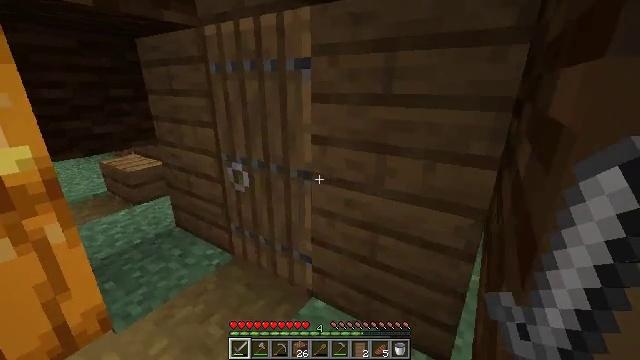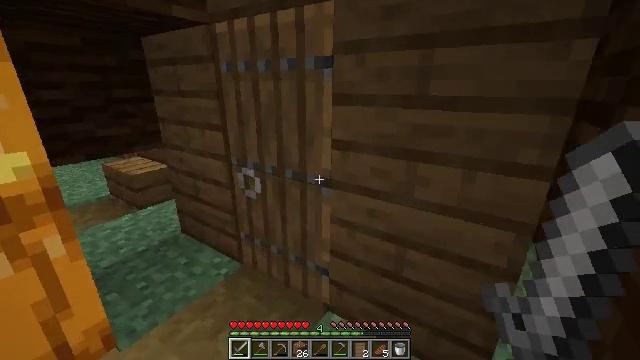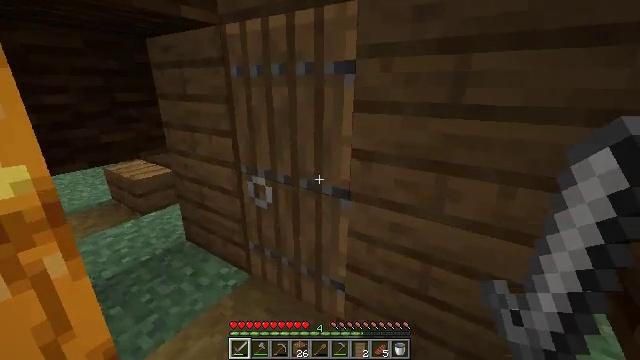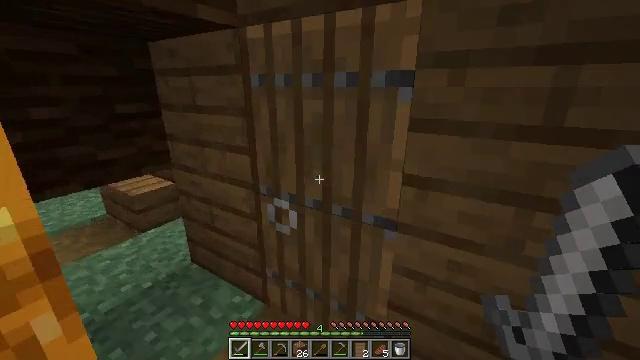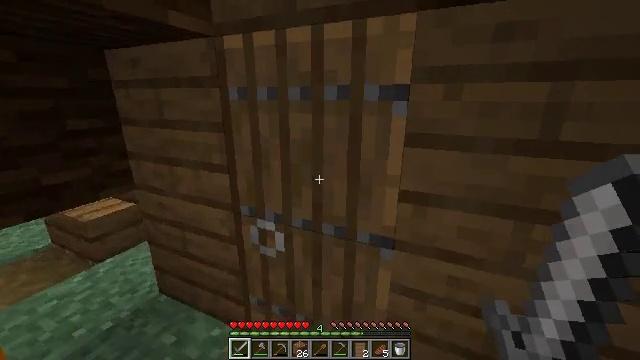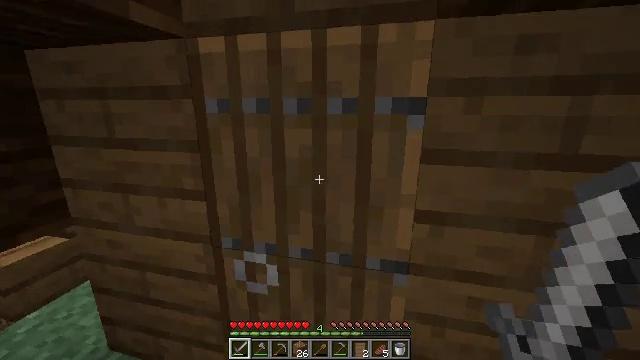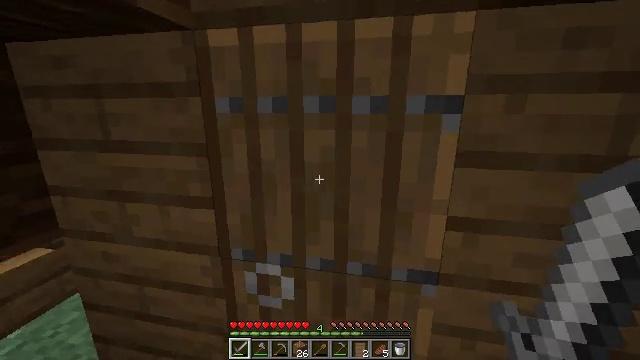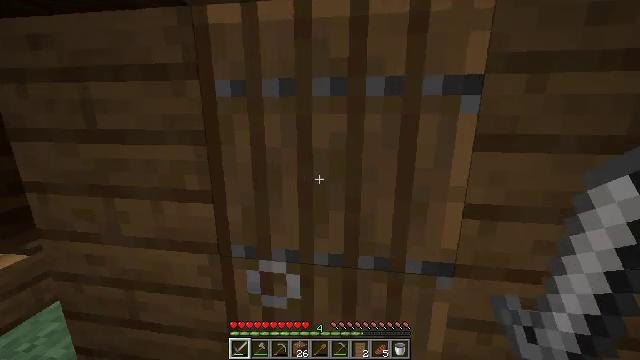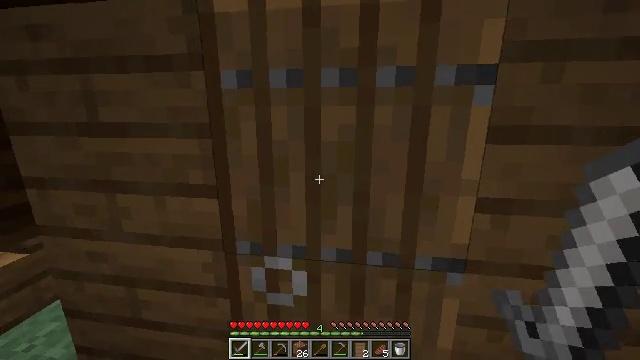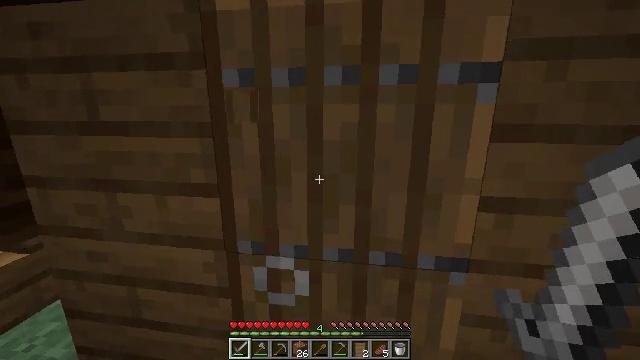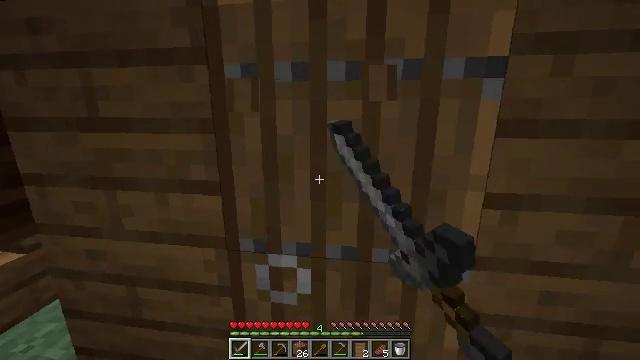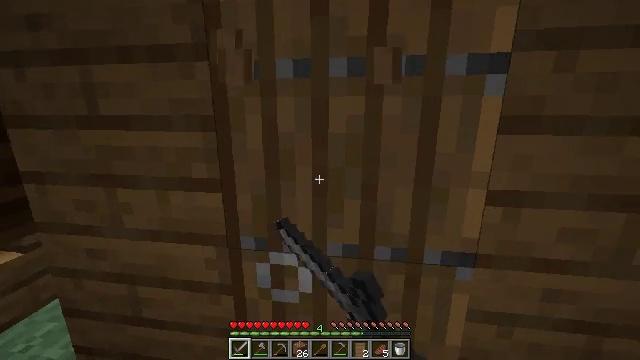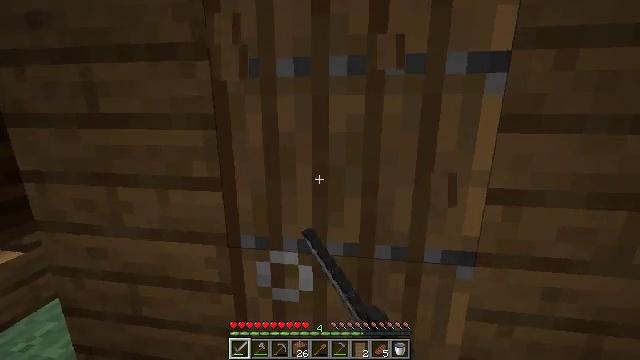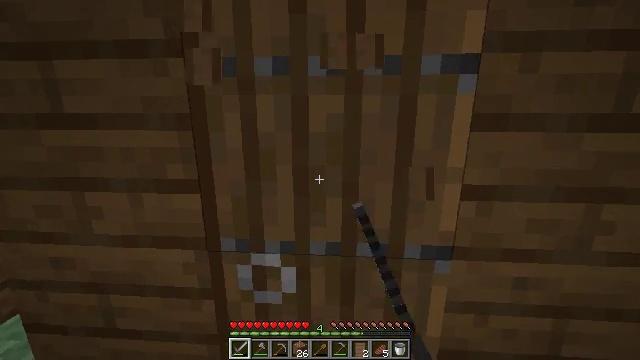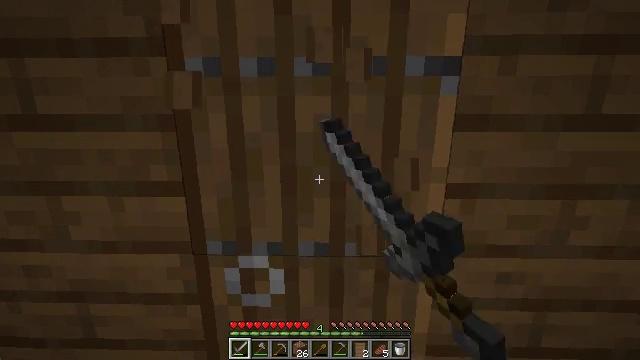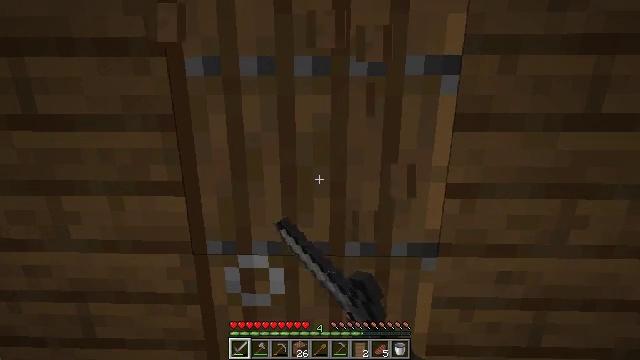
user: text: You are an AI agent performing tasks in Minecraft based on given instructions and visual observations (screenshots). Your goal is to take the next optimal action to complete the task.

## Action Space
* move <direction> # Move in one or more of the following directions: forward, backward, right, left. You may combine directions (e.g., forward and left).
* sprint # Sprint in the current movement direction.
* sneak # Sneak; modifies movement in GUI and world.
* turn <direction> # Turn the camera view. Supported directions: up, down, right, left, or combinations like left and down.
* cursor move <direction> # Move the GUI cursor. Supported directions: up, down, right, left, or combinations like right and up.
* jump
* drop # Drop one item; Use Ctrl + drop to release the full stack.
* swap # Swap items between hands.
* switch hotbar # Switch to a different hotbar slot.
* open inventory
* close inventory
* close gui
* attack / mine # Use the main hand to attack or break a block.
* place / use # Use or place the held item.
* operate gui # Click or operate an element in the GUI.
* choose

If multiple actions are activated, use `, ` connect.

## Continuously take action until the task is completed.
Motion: motion action
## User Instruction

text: Mine the spruce door to collect it.
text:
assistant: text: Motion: move forward and move left
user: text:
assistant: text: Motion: move forward and move left
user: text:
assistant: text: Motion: move forward and move left, turn right
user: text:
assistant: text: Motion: move forward and move left, turn right and up
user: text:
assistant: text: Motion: move forward and move left, turn right and up
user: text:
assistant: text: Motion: turn right
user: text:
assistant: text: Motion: turn right
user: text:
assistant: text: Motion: no_op
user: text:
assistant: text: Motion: attack / mine
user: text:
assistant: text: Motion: attack / mine
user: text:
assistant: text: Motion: attack / mine
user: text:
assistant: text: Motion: attack / mine
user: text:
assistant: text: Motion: turn right, attack / mine
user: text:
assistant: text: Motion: turn right, attack / mine
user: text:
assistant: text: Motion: attack / mine
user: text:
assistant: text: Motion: attack / mine
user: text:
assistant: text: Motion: attack / mine
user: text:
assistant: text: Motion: attack / mine
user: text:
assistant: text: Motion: attack / mine
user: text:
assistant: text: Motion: attack / mine
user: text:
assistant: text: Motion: attack / mine
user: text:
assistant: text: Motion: attack / mine
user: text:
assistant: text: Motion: attack / mine
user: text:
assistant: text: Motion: attack / mine
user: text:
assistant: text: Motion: attack / mine
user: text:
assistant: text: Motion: attack / mine
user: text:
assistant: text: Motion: attack / mine
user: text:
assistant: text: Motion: attack / mine
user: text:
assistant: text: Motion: attack / mine
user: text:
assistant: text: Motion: attack / mine